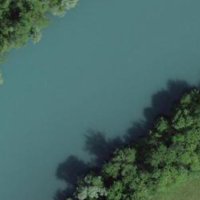
EUNIS habitat code: 15
Species observed at this site:
Phalacrocorax carbo
Luscinia megarhynchos
Turdus philomelos
Fulica atra
Corvus corax
Troglodytes troglodytes
Mergus merganser